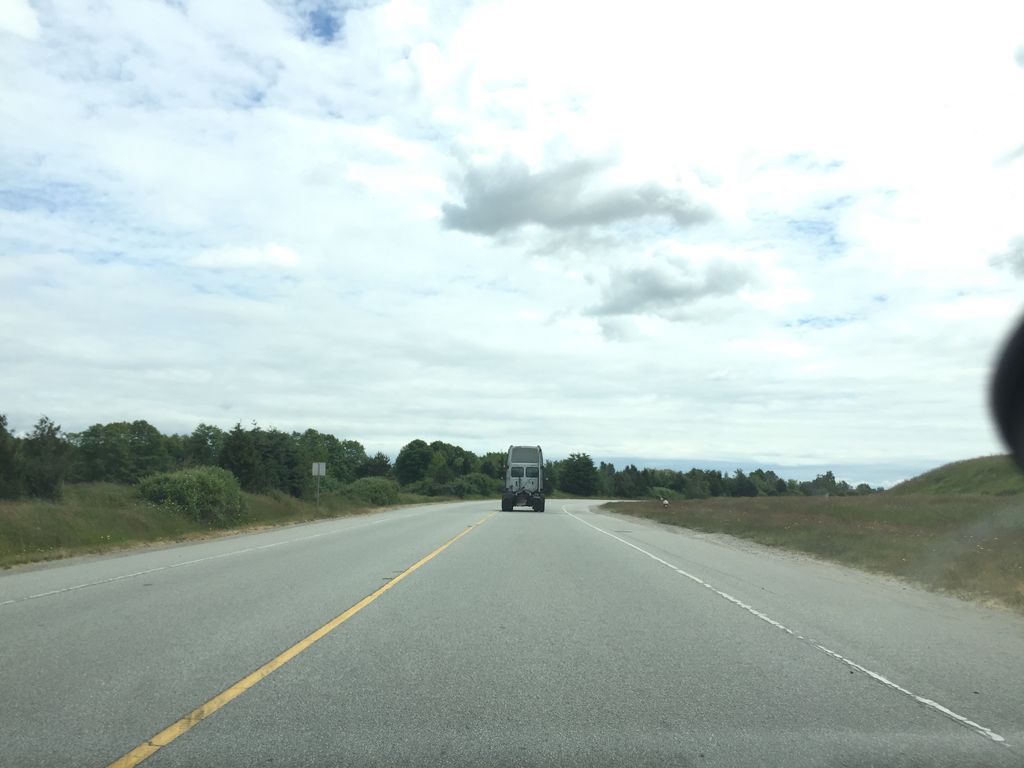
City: vancouver